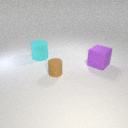
large cyan rubber cylinder behind small brown rubber cylinder